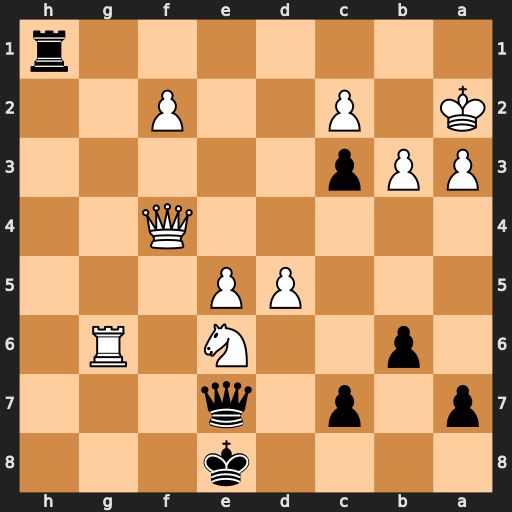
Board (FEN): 4k3/p1p1q3/1p2N1R1/3PP3/5Q2/PPp5/K1P2P2/7r
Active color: b
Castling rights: -
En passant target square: -
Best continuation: Ra1+ Kxa1 Qxa3+ Kb1 Qb2#